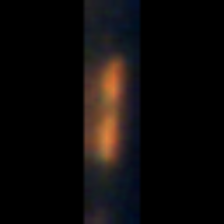
Taxon: Psuedo-nitzschia
Group: Diatoms